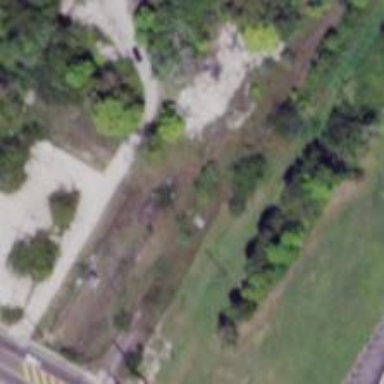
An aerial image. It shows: Abandoned railway.